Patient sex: M
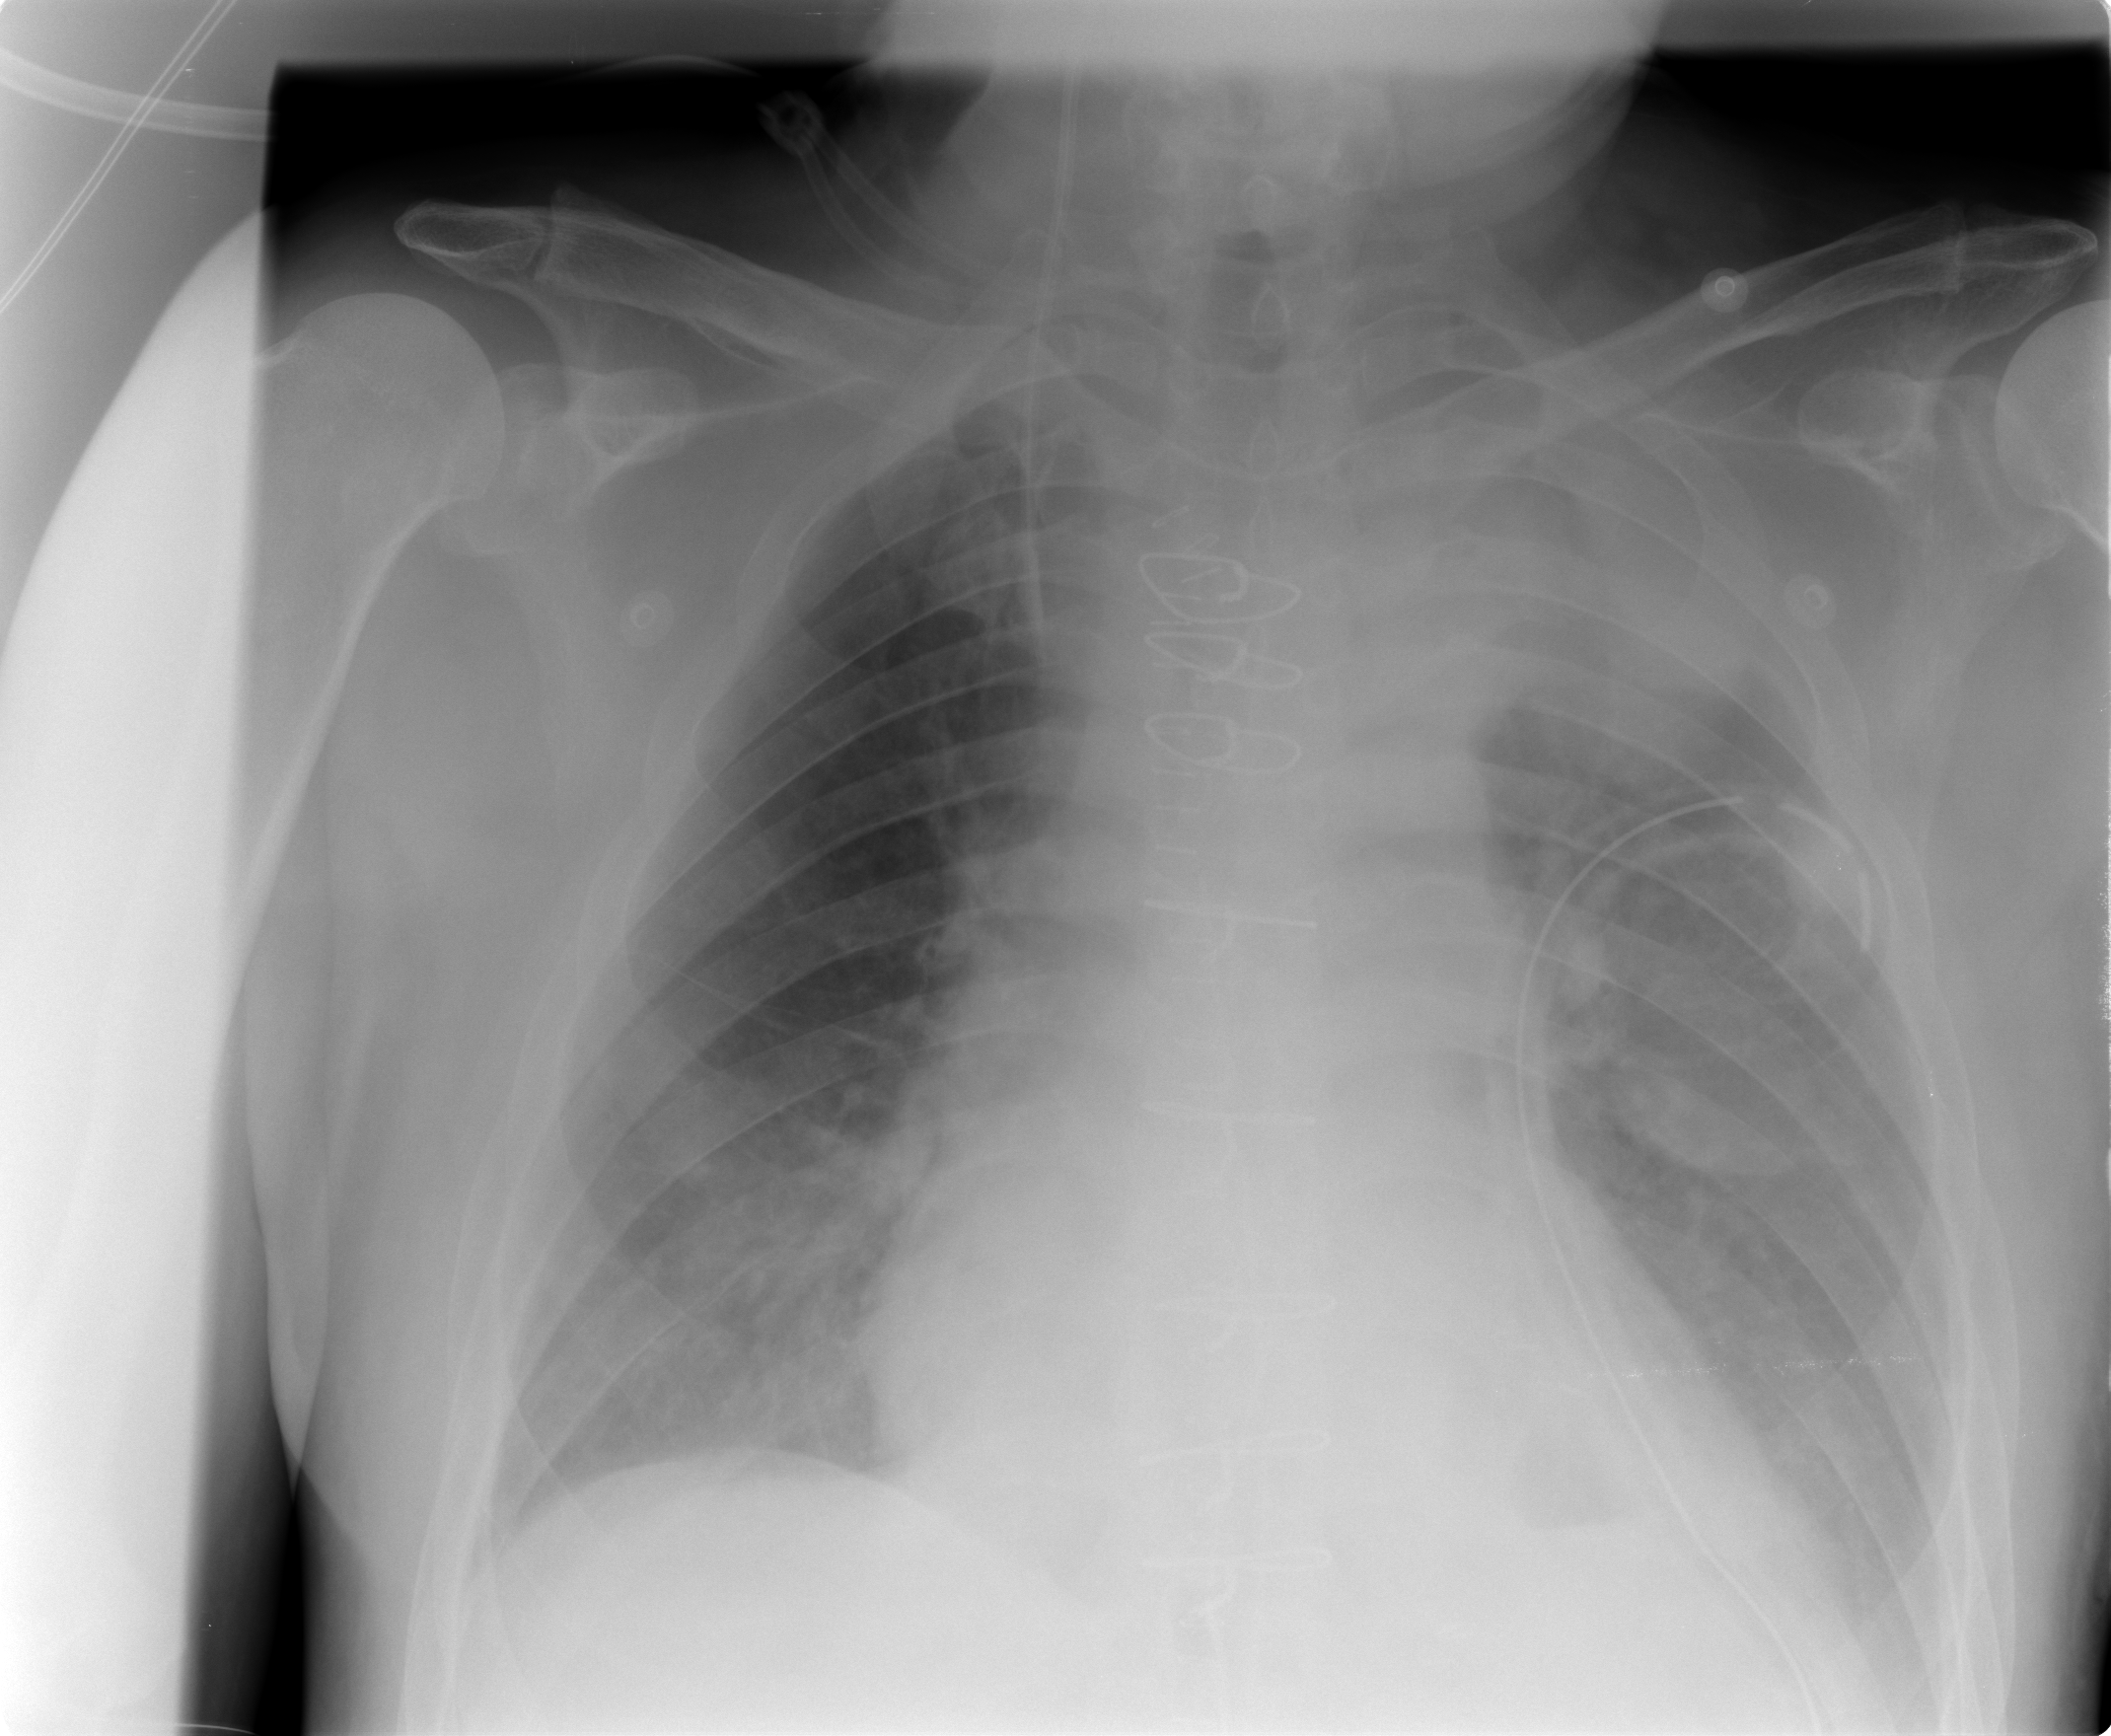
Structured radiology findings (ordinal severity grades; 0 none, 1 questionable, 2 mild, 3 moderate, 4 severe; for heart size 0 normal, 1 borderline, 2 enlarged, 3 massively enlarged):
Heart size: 0
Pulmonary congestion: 0
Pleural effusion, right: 0
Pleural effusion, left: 3
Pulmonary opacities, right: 0
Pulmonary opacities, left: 0
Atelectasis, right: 0
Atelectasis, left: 2